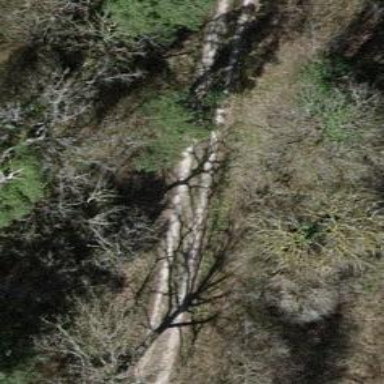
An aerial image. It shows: Gravel track with grade 3 tracktype.